Question: I have just recorded a tiny section of audio in MatLab using the '>> x = wavrecord( 2*fs, fs, 'double');' command.
So far I have figured out how to playback the audio using 'soundsc(x, fs);' and to plot to a graph using 'plot(x)'.
Here is a zoomed in screen capture of my wave:

Does the x-axis display the duration in milliseconds and the y-axis display the amplitude?
I think I may have switched off the axis names by accident.
I need to confirm this before i try to calculate the Fundamental Period and Fundamental Frequency of the wave.
If I've guessed my axis correct, am I right in thinking the fundamental period is the amount of time it takes for one periodic wave to repeat itself, making it '(T)'? So in this case approximately '0.0050 seconds'?
And, the fundamental frequency is 'f0 = 1/T = 1/0.0050'?
I have been playing around all day and reading so much. I hope i havent confused myself and just embarrassed myself on this site. Thanks.
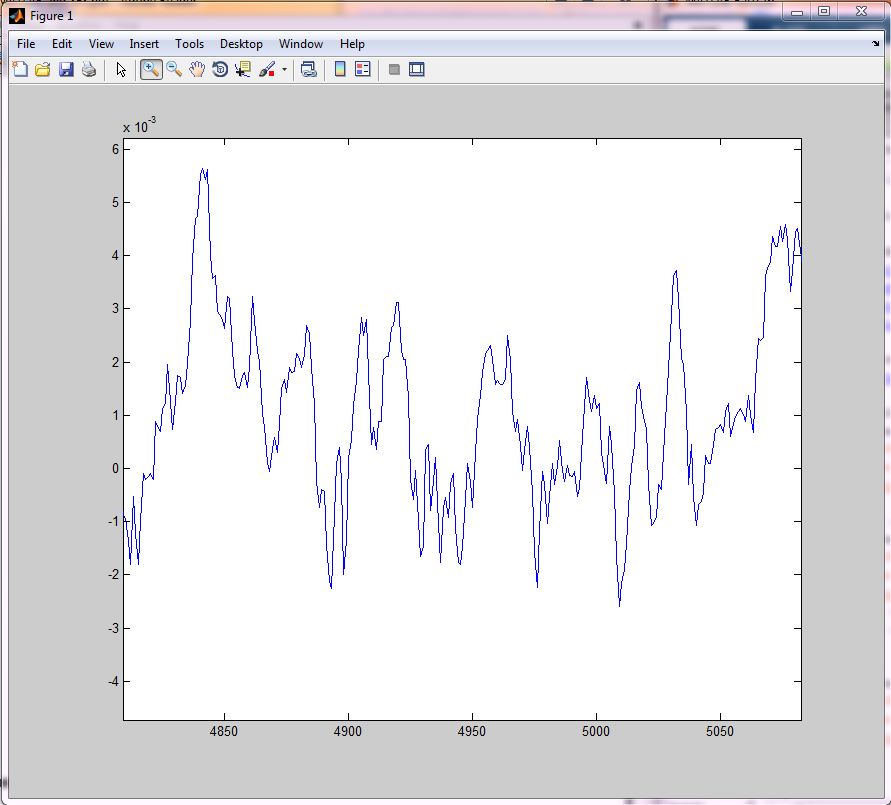
Answer: Your x-axis is just sample number. This would go from 1 to the number of samples your sound recording contains. The sample time which is the time period between two samples is 1/fs. fs is your sampling frequency. So the time period for 50 samples would be 50/fs.
For most waveforms you cannot find Fundamental period easily by looking at it. As @duffymo mentions you need to compute FFT or PSD and then find the location of your first peak which is not DC. This would be your fundamental frequency.